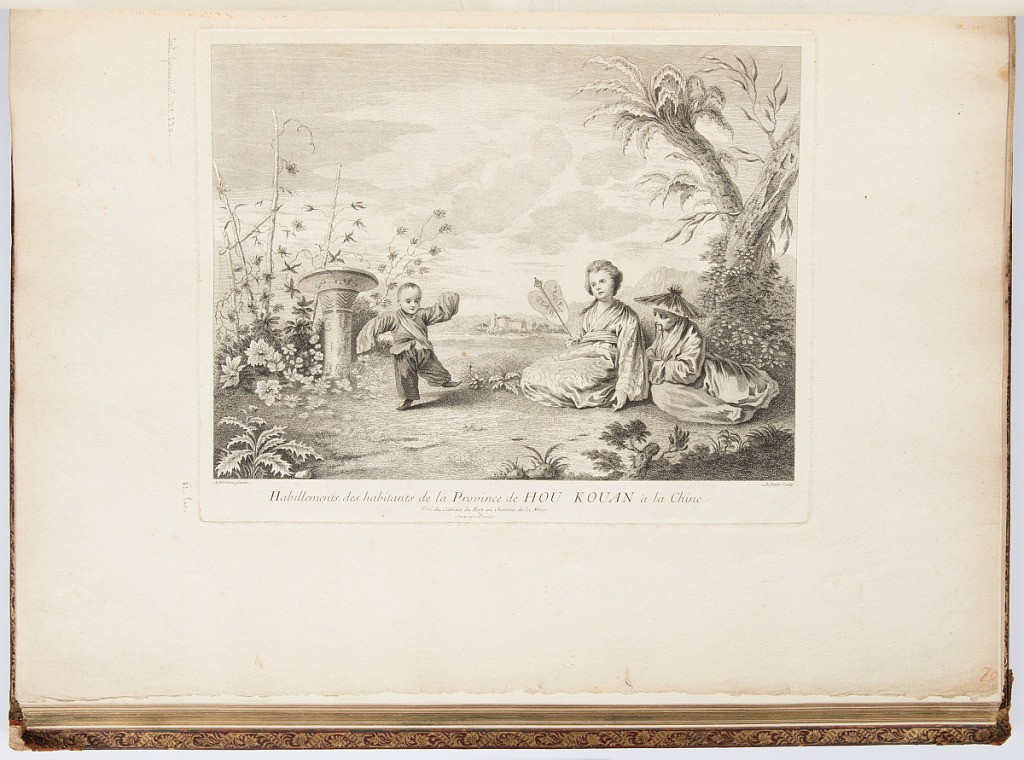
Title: Habillements des habitants de la Province de HOU KOUAN à la Chine
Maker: Antoine Watteau, French, 1684–1721
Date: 1731
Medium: Etching on laid paper
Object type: Bound print
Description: Chinoiserie scene of a young woman dressed in Chinese costume fanning herself in a landscape, with a man wearing a long moustache and hat laying in the grass beside her. The couple watches a young boy dance in front of them. The plate is signed.